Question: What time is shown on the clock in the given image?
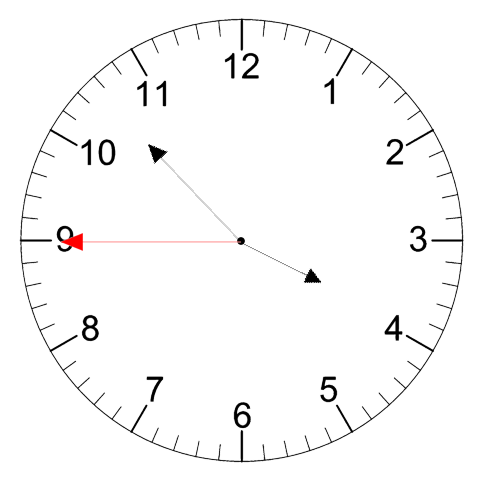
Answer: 03:52:45